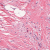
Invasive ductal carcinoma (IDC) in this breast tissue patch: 0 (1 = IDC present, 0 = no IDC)